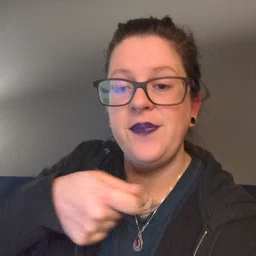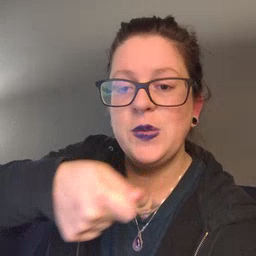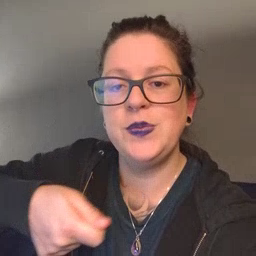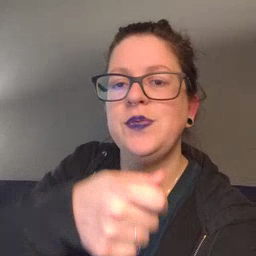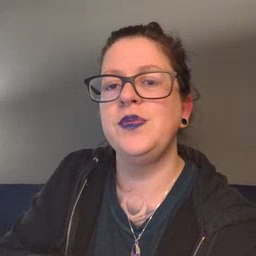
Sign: vacuum